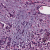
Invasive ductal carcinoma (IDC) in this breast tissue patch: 1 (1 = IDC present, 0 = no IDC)